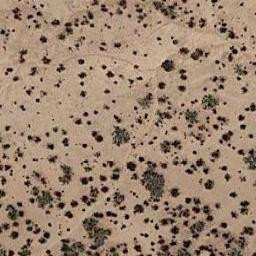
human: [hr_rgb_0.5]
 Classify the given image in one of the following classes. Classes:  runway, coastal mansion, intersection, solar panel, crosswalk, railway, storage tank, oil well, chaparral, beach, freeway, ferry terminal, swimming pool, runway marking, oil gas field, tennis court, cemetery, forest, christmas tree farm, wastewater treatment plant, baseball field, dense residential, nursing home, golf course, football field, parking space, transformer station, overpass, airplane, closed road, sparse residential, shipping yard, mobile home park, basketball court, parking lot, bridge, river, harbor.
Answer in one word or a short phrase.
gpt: chaparral